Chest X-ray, PA view. Patient: 48 years old, sex M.
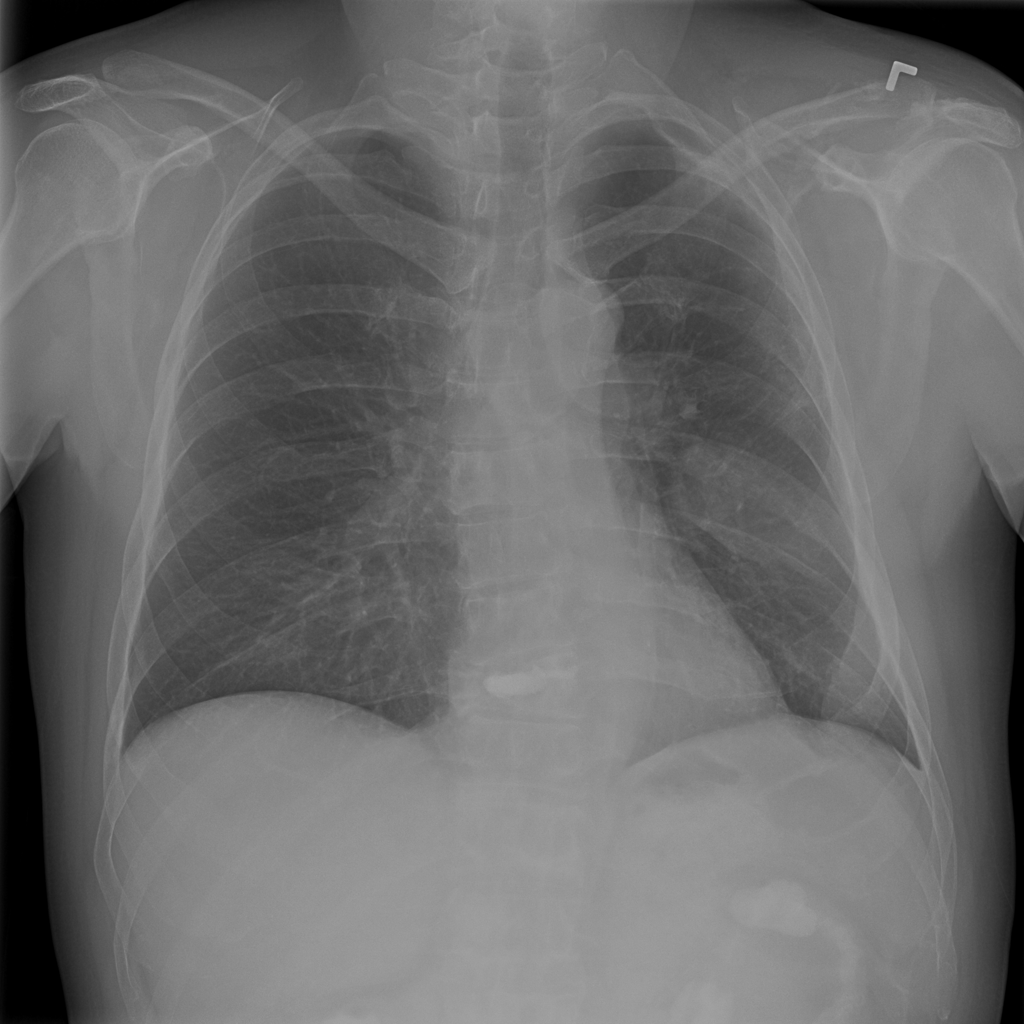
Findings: Mass